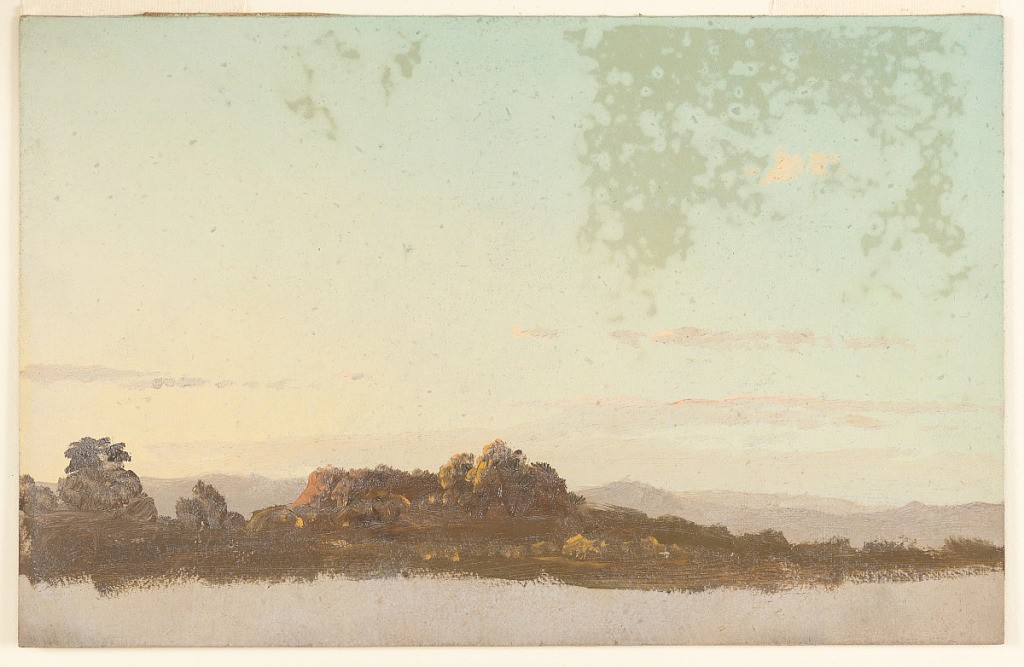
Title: Wooded Landscape with Hills
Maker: Frederic Edwin Church, American, 1826–1900
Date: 1870–80
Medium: Oil on cardboard
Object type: drawing
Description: Landscape sketch showing a view of wooded terrain and distant mountains under a largely clear sky, possibly near the artist's property in Hudson, New York. At center, a dense grove of trees catches the orange light of the rising or setting sun, at left. In the background, a low but rugged mountain range rendered in light purple forms the horizon. Above sporadic clouds hang in a light gradient sky.